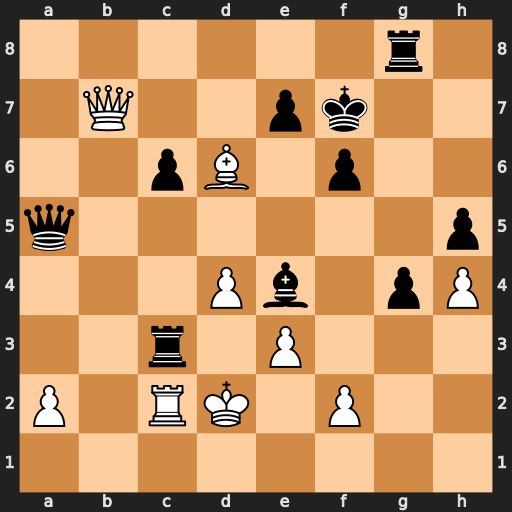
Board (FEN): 6r1/1Q2pk2/2pB1p2/q6p/3Pb1pP/2r1P3/P1RK1P2/8
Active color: w
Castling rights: -
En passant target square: -
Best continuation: Qxe7+ Kg6 Qxe4+